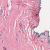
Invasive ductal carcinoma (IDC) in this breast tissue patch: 0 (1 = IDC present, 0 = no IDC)